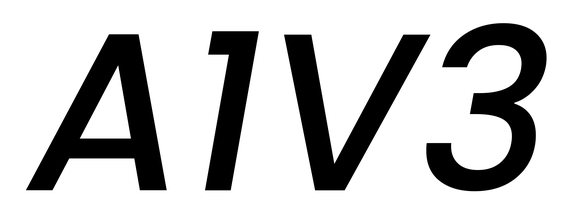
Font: Poppins-MediumItalic